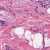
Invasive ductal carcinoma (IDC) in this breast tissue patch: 1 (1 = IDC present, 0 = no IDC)